Field crop: maize
Growth stage: 1
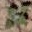
Species: chenopodium